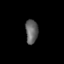
Tissue: prostate
Cell type: T cells
Senescence score: 0.6862
Nuclear area (px): 289
Mean DAPI intensity: 100.554